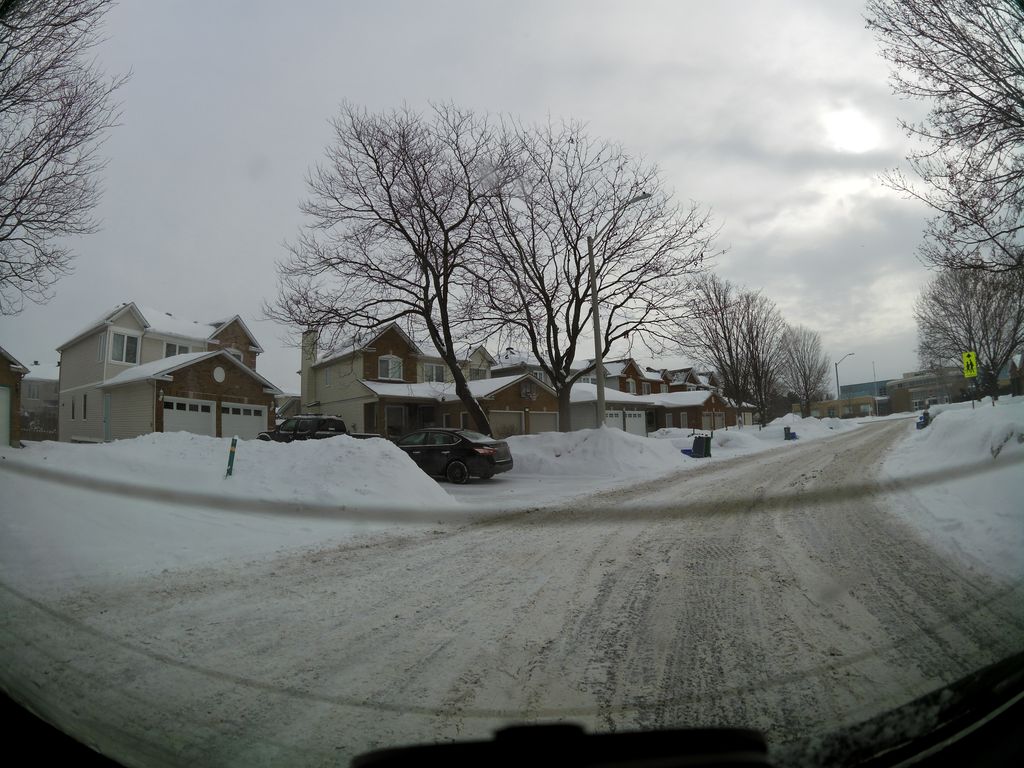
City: ottawa-gatineau